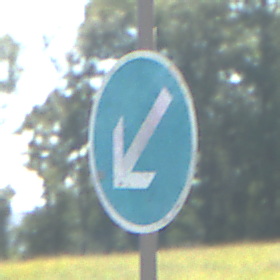
Verkehrszeichen: VorgeschriebeneVorbeifahrtLinks
Umgebung: Outdoor, Nature
Tageszeit: Midday
Wetter: Clear
Licht: Natural
Jahreszeit: NotSpecified
Kontrast: HighContrast